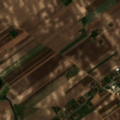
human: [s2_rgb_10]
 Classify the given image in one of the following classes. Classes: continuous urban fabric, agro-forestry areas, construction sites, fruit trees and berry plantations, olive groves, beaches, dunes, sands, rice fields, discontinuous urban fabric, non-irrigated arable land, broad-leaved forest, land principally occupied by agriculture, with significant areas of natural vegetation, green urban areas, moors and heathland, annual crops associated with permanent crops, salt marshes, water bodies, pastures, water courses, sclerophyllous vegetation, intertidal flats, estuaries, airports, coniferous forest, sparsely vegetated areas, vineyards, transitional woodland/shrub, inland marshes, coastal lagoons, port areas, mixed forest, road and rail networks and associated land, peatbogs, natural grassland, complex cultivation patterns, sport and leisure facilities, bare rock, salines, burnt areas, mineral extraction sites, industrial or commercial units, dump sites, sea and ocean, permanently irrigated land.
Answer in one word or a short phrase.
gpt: non-irrigated arable land, water bodies